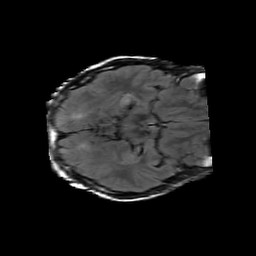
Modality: FLAIR
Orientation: axial
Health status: ill
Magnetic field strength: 3 T